Question: I have this question :

The answer is D, because they explain :
> (n XOR <PHONE>) will reverse 0 to 1 and 1 to 0 , then plus the
result with 1, we have two's complement
But as i understand, the XOR operation is :
> a logical operation that outputs true whenever both inputs differ
example :
'''
1011 XOR 1000 = 0011
'''
So how can ( XOR <PHONE>) is inverted (one's complement) ??
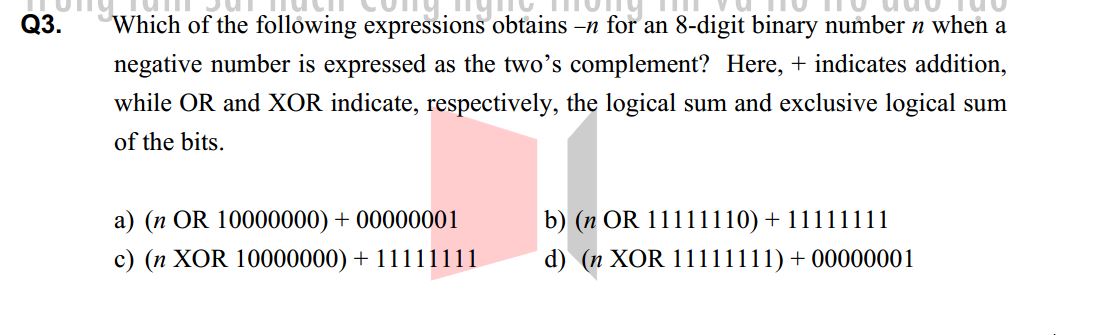
Answer: Because you are using all 1s in the second operand,
- If 1st operand has '1', then you get '1 XOR 1 = 0' (same inputs so 'false')- If 1st operand has '0', then you get '0 XOR 1 = 1' (different inputs so 'true')
So for the 1st operand, '1' becomes '0', and '0' becomes '1'. Thus the number is bit-reversed.
So in your example,
'''
1011 XOR 1111 = 0100
'''